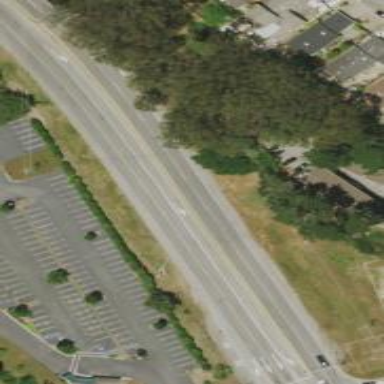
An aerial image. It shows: Expressway with asphalt surface and classified as primary highway.